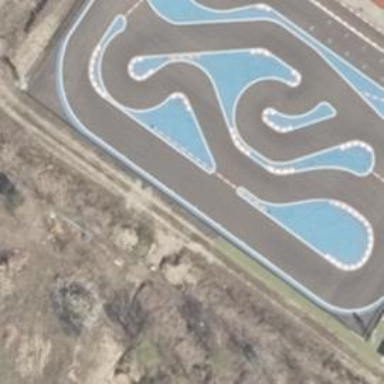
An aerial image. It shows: Asphalt raceway designated for karting.